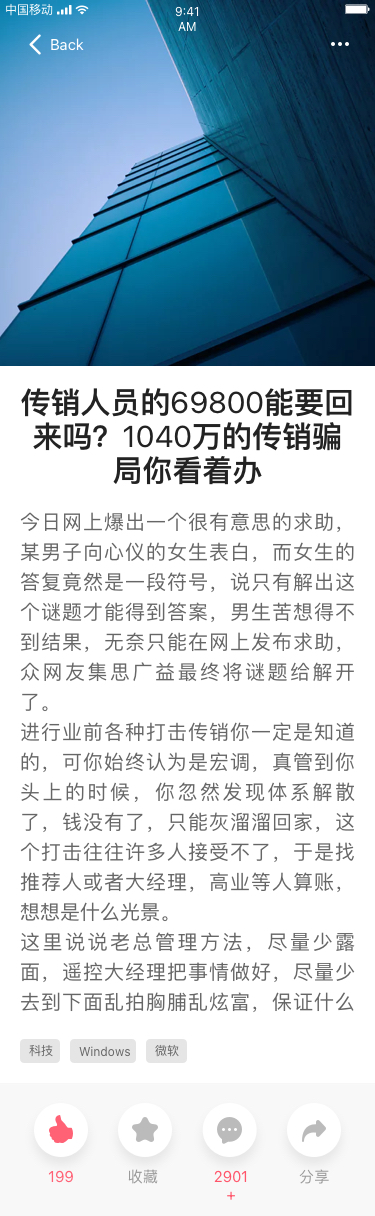
Text in this UI design:
传销人员的69800能要回来吗？1040万的传销骗局你看着办
今日网上爆出一个很有意思的求助，某男子向心仪的女生表白，而女生的答复竟然是一段符号，说只有解出这个谜题才能得到答案，男生苦想得不到结果，无奈只能在网上发布求助，众网友集思广益最终将谜题给解开了。
进行业前各种打击传销你一定是知道的，可你始终认为是宏调，真管到你头上的时候，你忽然发现体系解散了，钱没有了，只能灰溜溜回家，这个打击往往许多人接受不了，于是找推荐人或者大经理，高业等人算账，想想是什么光景。
这里说说老总管理方法，尽量少露面，遥控大经理把事情做好，尽量少去到下面乱拍胸脯乱炫富，保证什么上平台好，有6位数的工资，下面人都相信你，一旦出问题，下面的人都要找老总要钱，因为都认为老总有钱，到时候怎么办？本人就是例子，上去后傻眼了，又没有太多经验，只能去发展，结果现在我是回不了家了，有时间细说下。

科技
Windows
微软
Back